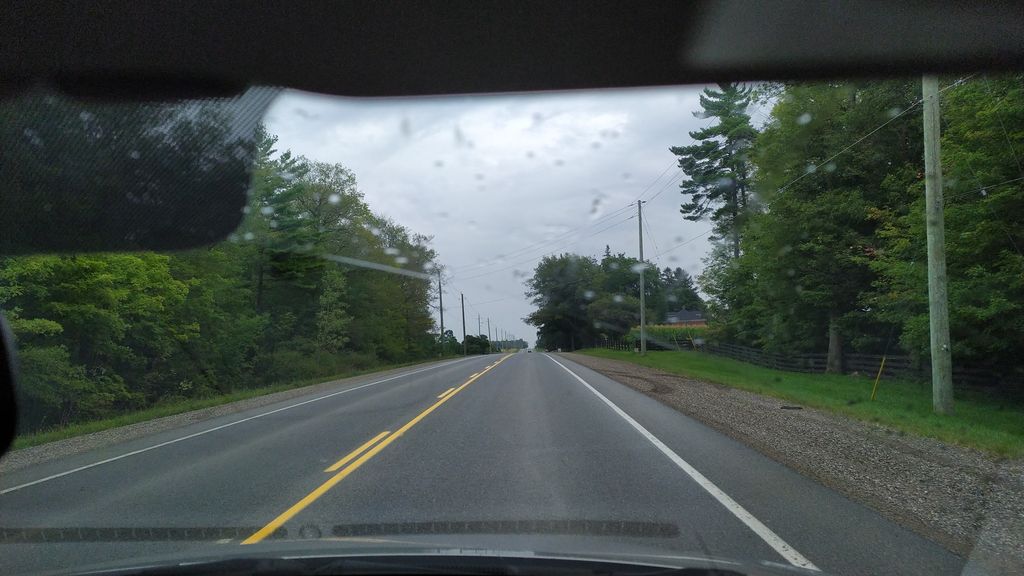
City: kitchener-waterloo